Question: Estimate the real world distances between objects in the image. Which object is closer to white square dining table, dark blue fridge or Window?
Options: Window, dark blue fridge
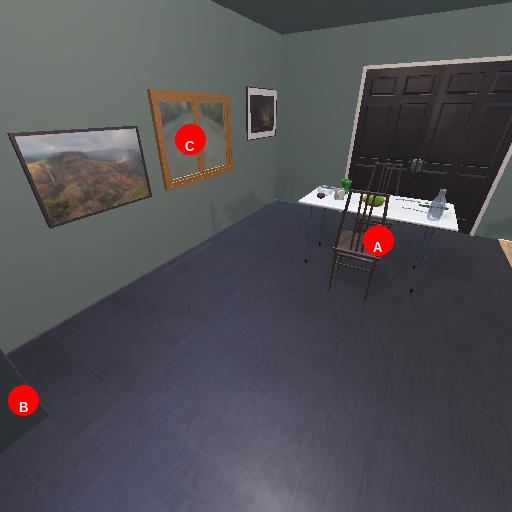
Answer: Window